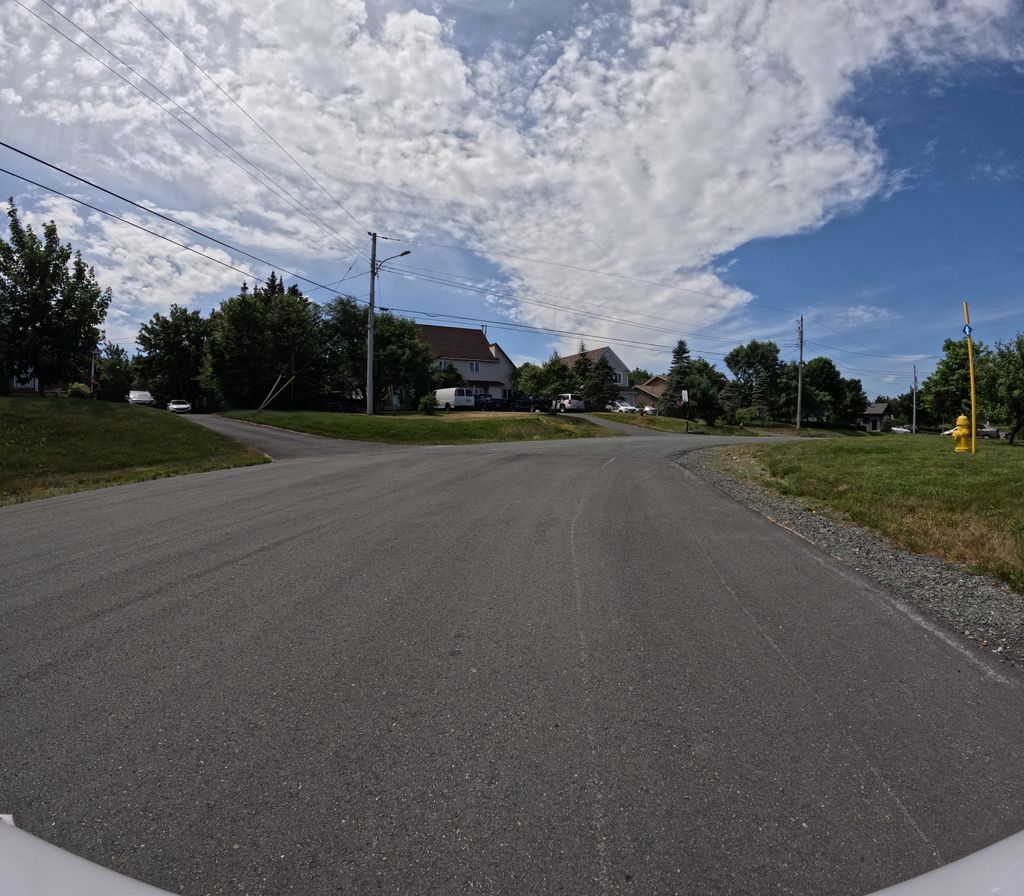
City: st_johns